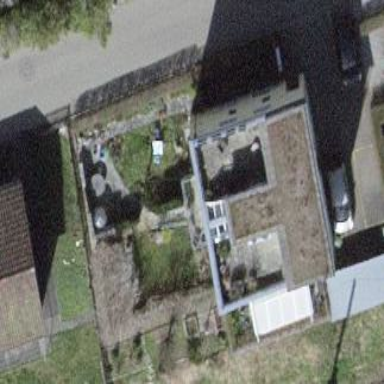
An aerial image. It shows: Residential building with apartments. The building has flat roof.